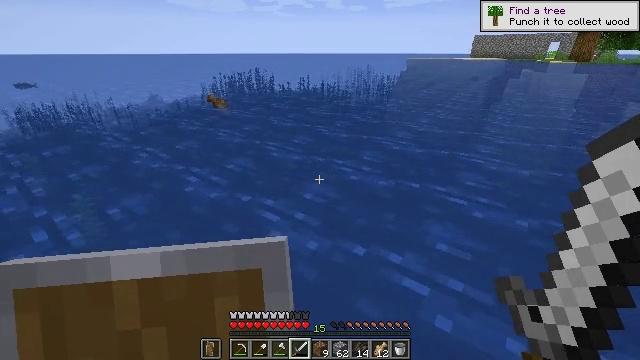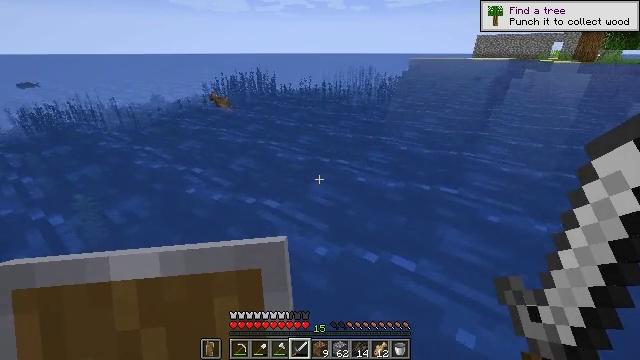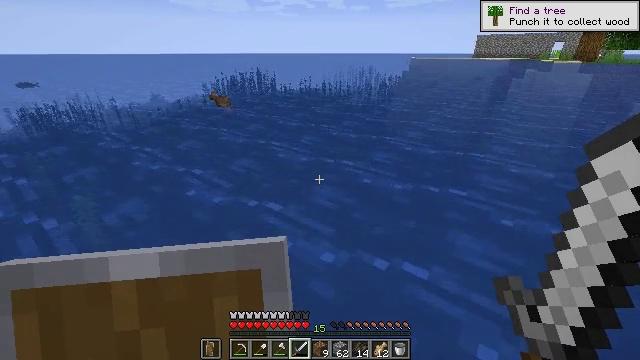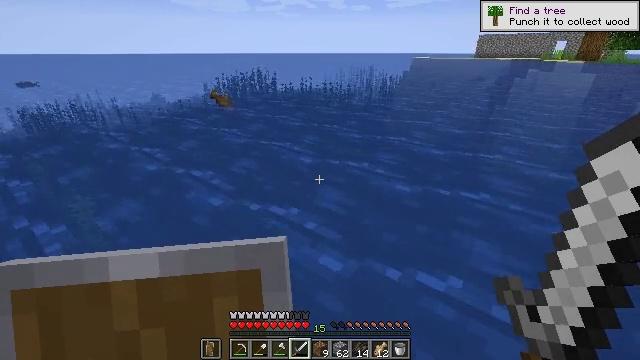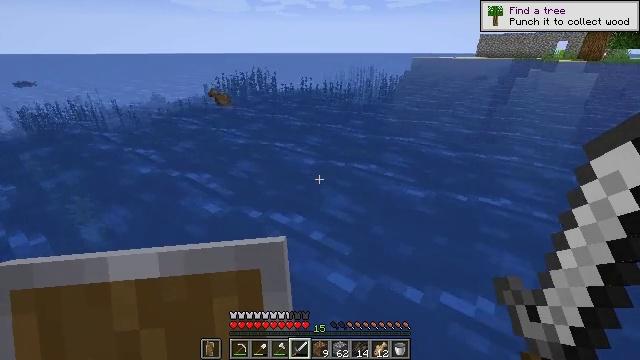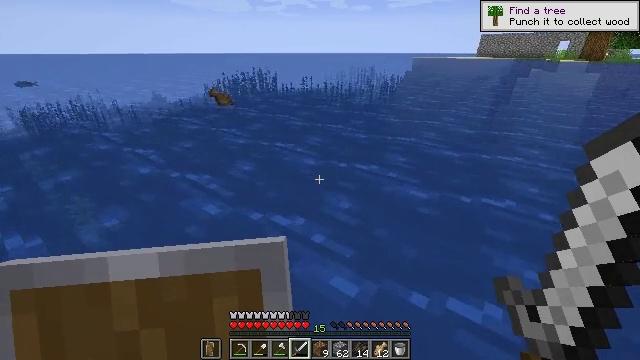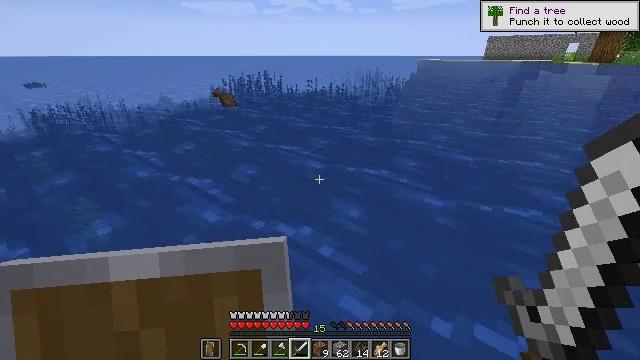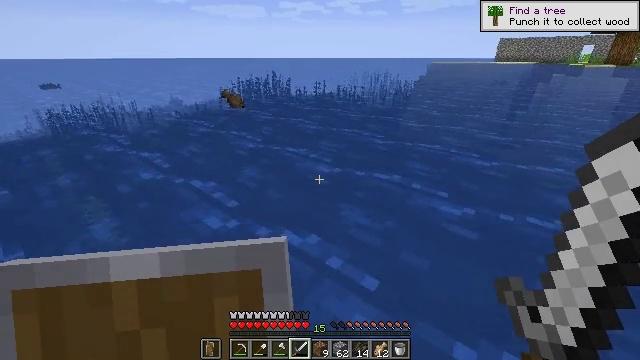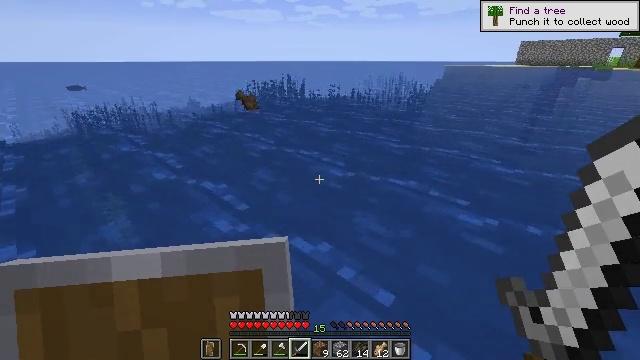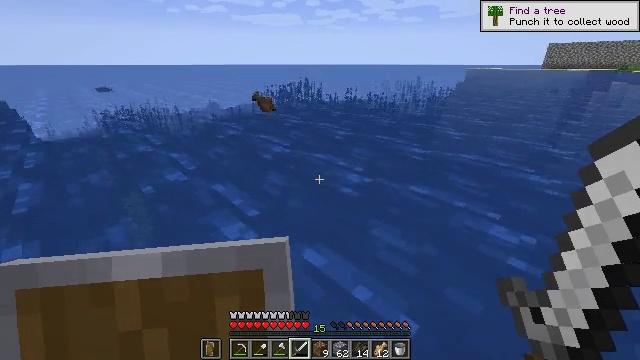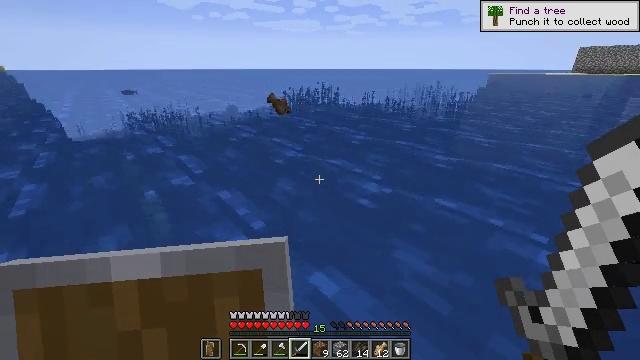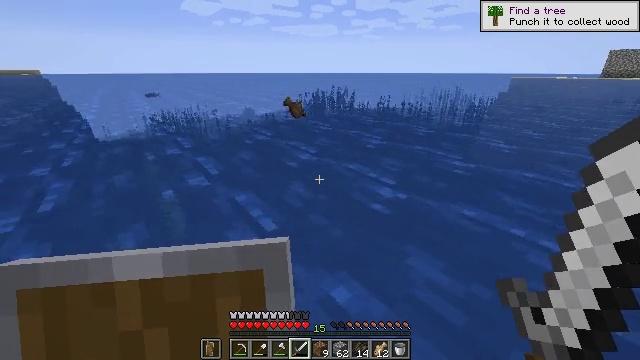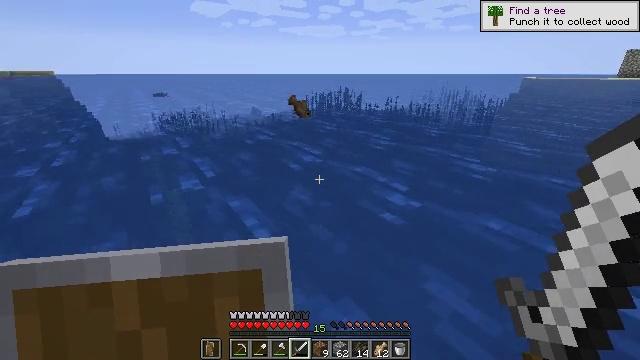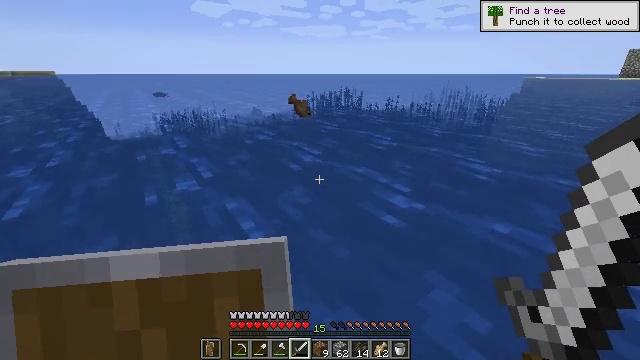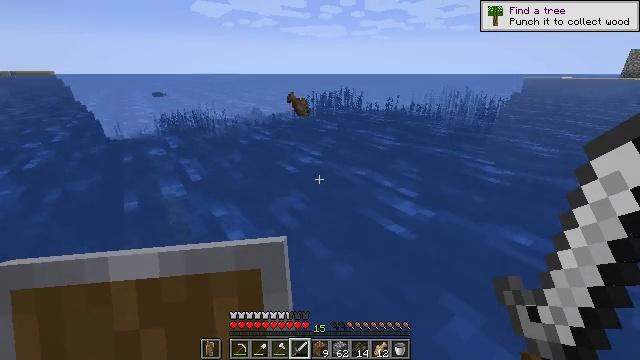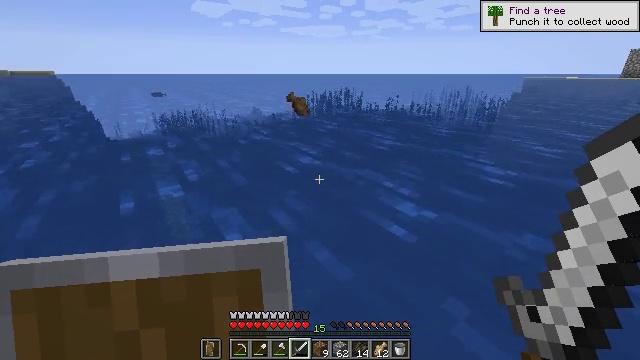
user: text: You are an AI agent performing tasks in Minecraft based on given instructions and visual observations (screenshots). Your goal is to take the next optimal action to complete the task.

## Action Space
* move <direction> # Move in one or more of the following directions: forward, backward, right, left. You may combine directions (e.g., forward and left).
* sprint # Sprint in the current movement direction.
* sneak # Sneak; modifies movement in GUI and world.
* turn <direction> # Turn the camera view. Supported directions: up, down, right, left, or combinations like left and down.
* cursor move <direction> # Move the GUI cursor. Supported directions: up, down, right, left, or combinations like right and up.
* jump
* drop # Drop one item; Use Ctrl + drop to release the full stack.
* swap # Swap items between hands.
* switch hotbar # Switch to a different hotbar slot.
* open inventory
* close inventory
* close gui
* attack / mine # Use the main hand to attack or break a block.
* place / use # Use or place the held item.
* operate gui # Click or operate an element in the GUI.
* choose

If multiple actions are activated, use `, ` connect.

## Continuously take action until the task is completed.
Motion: motion action
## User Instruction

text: Hunt a cod.
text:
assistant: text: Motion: move forward
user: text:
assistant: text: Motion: move forward
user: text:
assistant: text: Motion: move forward
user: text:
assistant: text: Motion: move forward
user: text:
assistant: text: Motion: move forward
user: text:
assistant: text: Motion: move forward, turn left
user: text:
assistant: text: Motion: move forward, turn left
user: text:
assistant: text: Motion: move forward, turn left
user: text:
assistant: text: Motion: move forward, turn left
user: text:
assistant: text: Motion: move forward, turn left
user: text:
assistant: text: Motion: move forward, turn left
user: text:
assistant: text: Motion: move forward, turn left
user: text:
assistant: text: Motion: move forward
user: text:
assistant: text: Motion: move forward
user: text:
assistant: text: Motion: move forward
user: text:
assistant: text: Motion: move forward
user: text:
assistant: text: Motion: move forward
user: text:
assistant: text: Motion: move forward
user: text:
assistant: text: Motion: move forward
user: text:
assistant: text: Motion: move forward
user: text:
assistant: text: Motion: move forward
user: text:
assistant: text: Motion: move forward
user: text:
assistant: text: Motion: move forward
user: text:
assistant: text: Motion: move forward
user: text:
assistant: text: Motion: move forward
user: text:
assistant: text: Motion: move forward
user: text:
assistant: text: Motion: move forward
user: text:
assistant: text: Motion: move forward
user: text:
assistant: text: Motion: move forward
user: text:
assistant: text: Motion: move forward